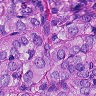
Metastatic tissue present: yes